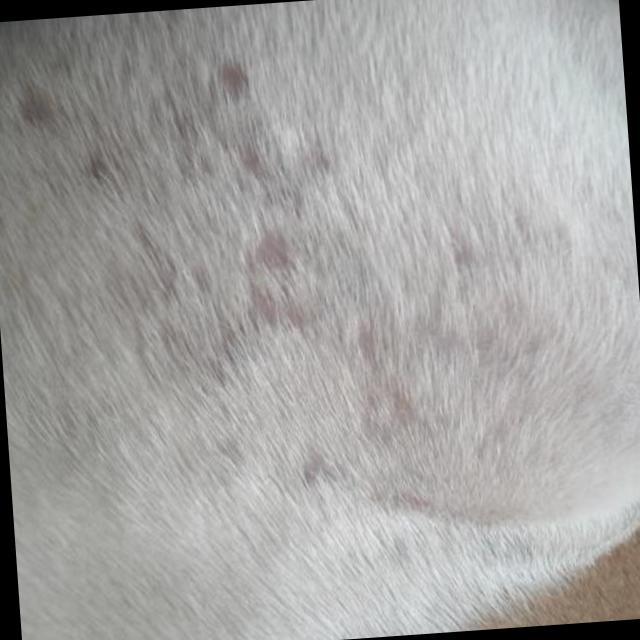
Canine hypersensitivity reaction — allergic skin response with urticaria, erythema, pruritus, and angioedema. May be food, environmental, or flea allergy related.